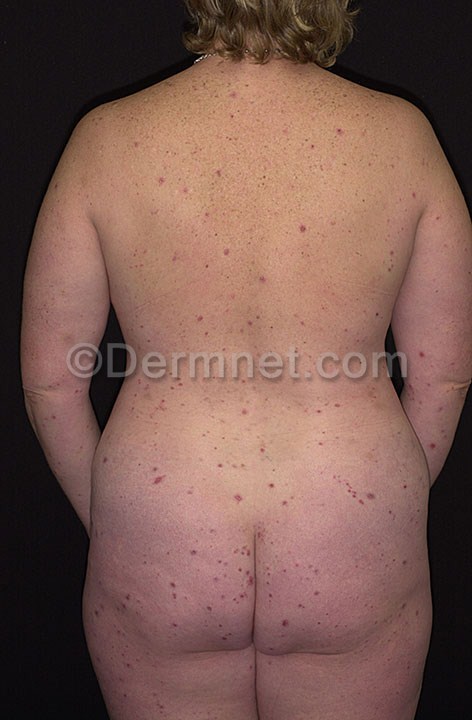
Disease: Psoriasis pictures Lichen Planus and related diseases